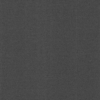
Label: dusty